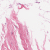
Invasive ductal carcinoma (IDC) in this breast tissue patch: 0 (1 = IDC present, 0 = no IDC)